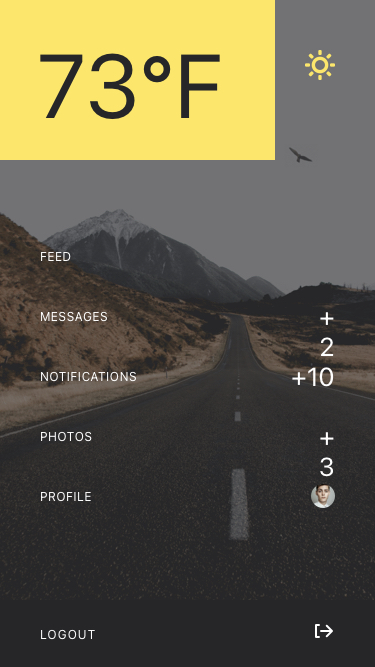
Text in this UI design:
73°F
photos
Messages
Feed
Notifications
Profile
+10
+3
+2
logout